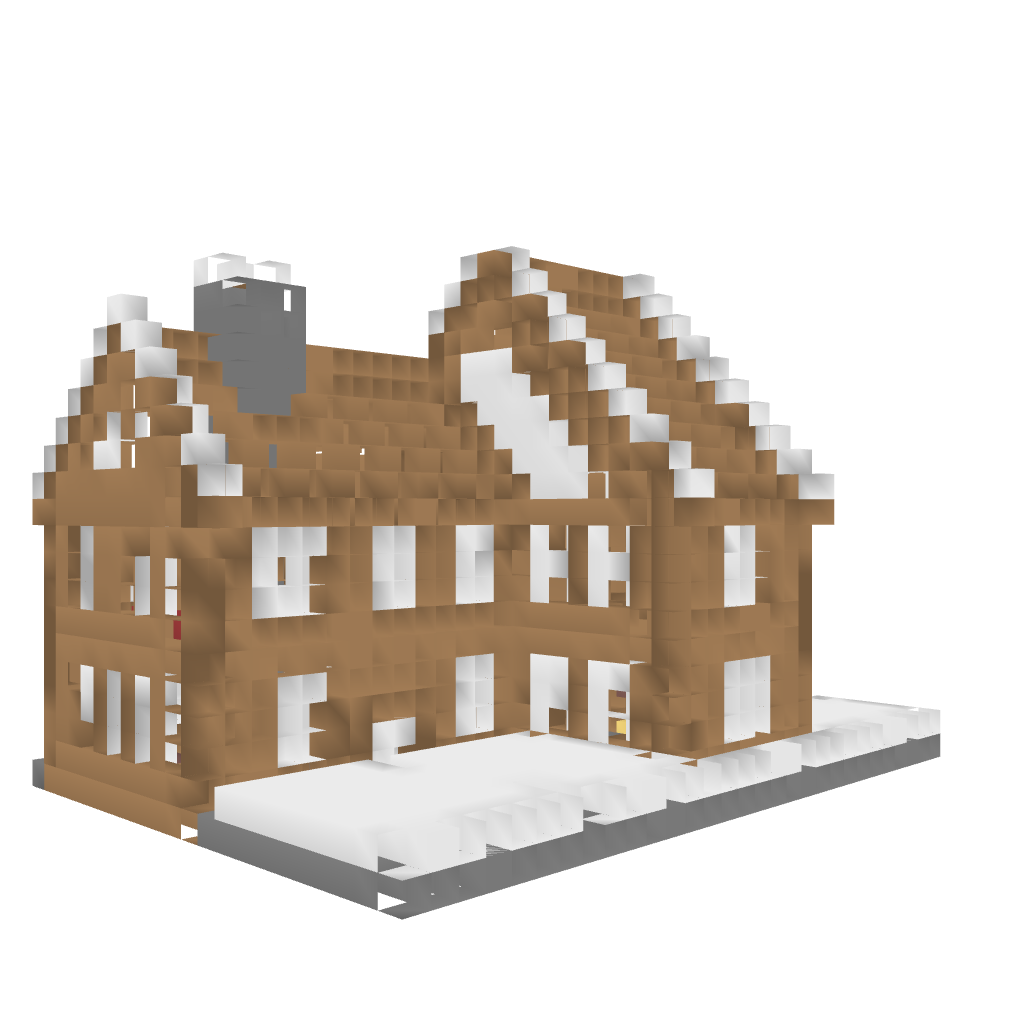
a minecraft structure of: Wood Cottage high quality